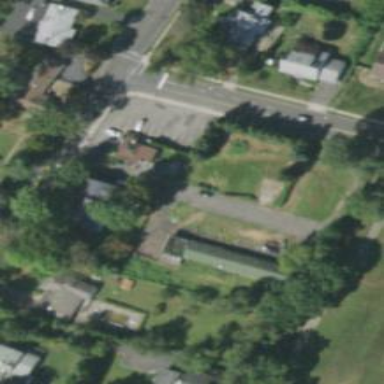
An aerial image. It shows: Convenience shop.